Question: Test run error:
The test adapter ('Microsoft.VisualStudio.TestTools.TestTypes.Unit.UnitTestAdapter, Microsoft.VisualStudio.QualityTools.Tips.UnitTest.Adapter, Version=9.0.0.0, Culture=neutral, PublicKeyToken=b03f5f7f11d50a3a') required to execute this test could not be loaded. Check that the test adapter is installed properly. Error: Smart device host adapter failed to initialize.
Actual situation:
Known issue "Exceptions in unit tests in secondary threads kills vstesthost"
has been solved with adding to
C:\Program Files\Microsoft Visual Studio 9.0\Common7\IDE\VSTestHost.exe.config
the following line:
Microsoft.VisualStudio.SmartDevice.UnitTestFramework.dll has been added to GAC:
"C:\Program Files\Microsoft SDKs\Windows6.0Ain\gacutil.exe" -i "C:\Program Files\Microsoft Visual Studio 9.0\Common7\IDE\PublicAssemblies\Microsoft.VisualStudio.SmartDevice.UnitTestFramework.dll"
But I still receive error message and can not run unit tests on emulator.
Or may be this is still unresolved issue of Visual Studio 2008 and I should try another tools/possibilities?

System.IO.FileNotFoundException was unhandled
System can not find file
Source="Device Connection Manager"
StackTrace:
at Microsoft.VisualStudio.DeviceConnectivity.Interop.ConManServerClass.DownloadPackage(String pwszPackageId)
at Microsoft.SmartDevice.Connectivity.FileDeployer.DownloadPackage(ObjectId packageId)
at Microsoft.VisualStudio.SmartDevice.TestHostAdapter.DeviceAgent.RunConfigDevice.InitializeStreamingWithDevice()
at Microsoft.VisualStudio.SmartDevice.TestHostAdapter.DeviceAgent.DeviceHostAdapter.initializeInternal()
at System.Threading.ThreadHelper.ThreadStart_Context(Object state)
at System.Threading.ExecutionContext.Run(ExecutionContext executionContext, ContextCallback callback, Object state)
at System.Threading.ThreadHelper.ThreadStart()
InnerException:
<URL>
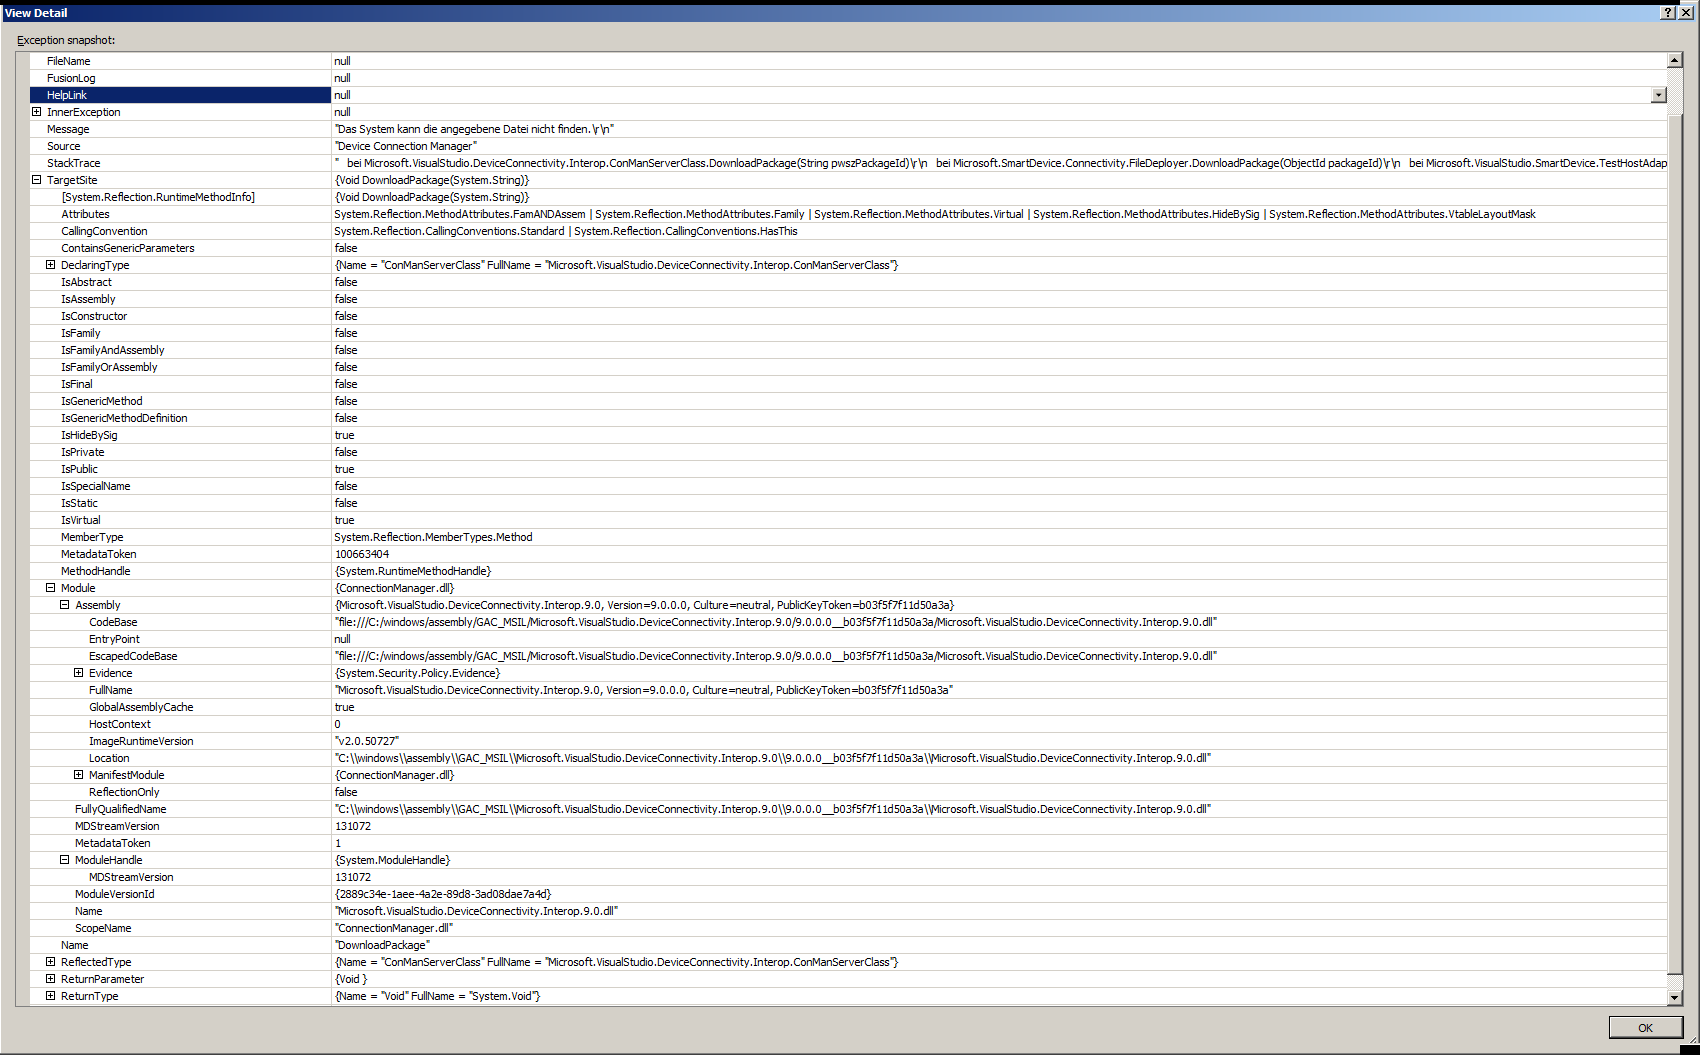
Answer: I found an answer here: <URL>
> Maybe not the most elegant solution, but I just copied the SmartDevice.UnitTestFramework.dll with its xml config file from the VS 2008 public assemblies folder to VS 2010 public assemblies folder and it worked for me.
On my machine those folders are, for VS2008
'''
C:\Program Files (x86)\Microsoft Visual Studio 9.0\Common7\IDE\PublicAssemblies
'''
and for VS2010
'''
C:\Program Files (x86)\Microsoft Visual Studio 10.0\Common7\IDE\PublicAssemblies
'''
I got 2 error messages. Either vstesthost.exe crashes and in the detail gives this lines
'''
vstesthost.exe
Microsoft.SmartDevice.Connectivity
System.IO.FileNotFoundException
'''
Or the unit test framework throws this exception
'''
"The system cannot find the file specified.
"
"Device Connection Manager"
at Microsoft.VisualStudio.DeviceConnectivity.Interop.ConManServerClass.DownloadPackage(String pwszPackageId)
at Microsoft.SmartDevice.Connectivity.FileDeployer.DownloadPackage(ObjectId packageId)
at Microsoft.VisualStudio.SmartDevice.TestHostAdapter.DeviceAgent.RunConfigDevice.InitializeStreamingWithDevice()
at Microsoft.VisualStudio.SmartDevice.TestHostAdapter.DeviceAgent.DeviceHostAdapter.initializeInternal()
at System.Threading.ThreadHelper.ThreadStart_Context(Object state)
at System.Threading.ExecutionContext.Run(ExecutionContext executionContext, ContextCallback callback, Object state)
at System.Threading.ThreadHelper.ThreadStart()
'''